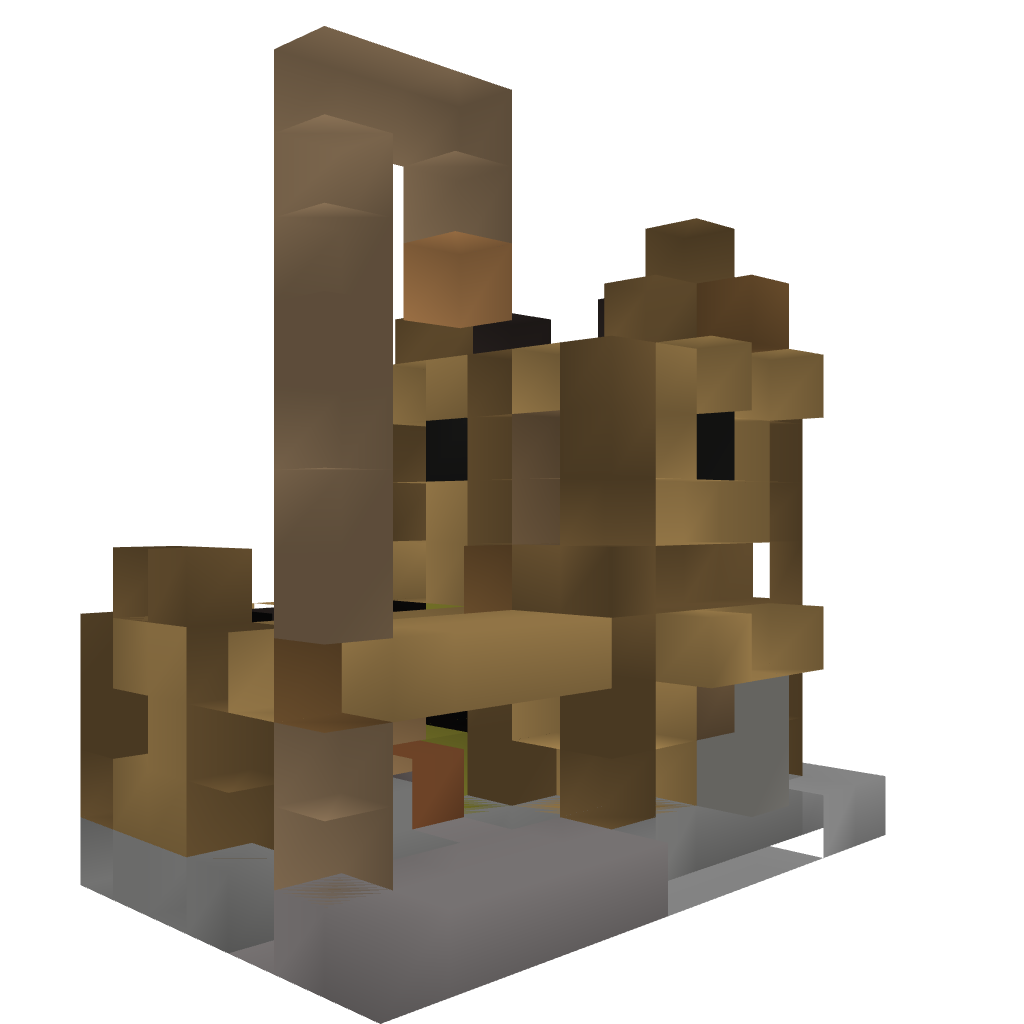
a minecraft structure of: Special Shop